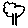
Label: tree